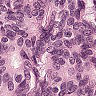
Metastatic tissue present: yes